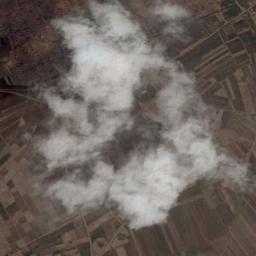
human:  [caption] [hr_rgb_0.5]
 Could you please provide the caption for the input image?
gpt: The white cloud is above bare farmland .

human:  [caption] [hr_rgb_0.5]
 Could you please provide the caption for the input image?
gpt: Large group of white clouds on brown and green intersecting fields .

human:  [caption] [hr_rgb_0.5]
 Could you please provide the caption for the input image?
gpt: The cumulus clouds are located above the khaki farmland .

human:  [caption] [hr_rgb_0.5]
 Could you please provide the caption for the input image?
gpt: There is a little thin cloud above the brown farmland .

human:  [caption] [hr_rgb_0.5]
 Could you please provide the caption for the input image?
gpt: There are gauzy clouds over some brown farmlands .